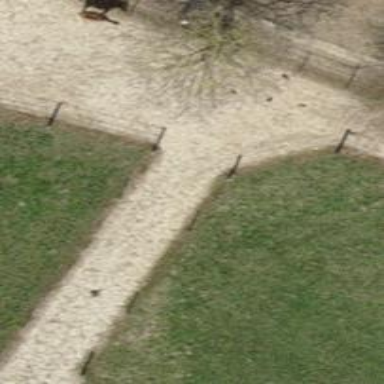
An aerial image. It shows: Gate.